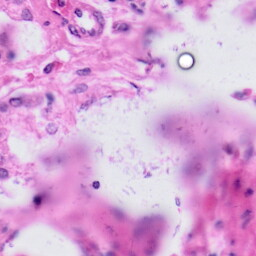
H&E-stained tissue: Prostate